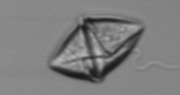
Label: Gyrodinium